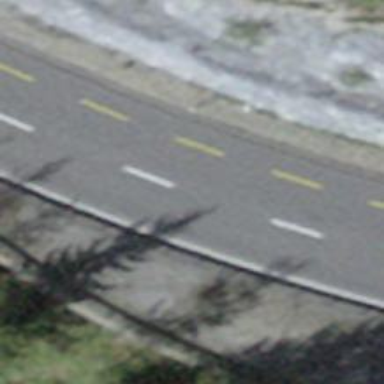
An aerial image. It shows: Primary road with asphalt surface.